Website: macys
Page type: store-pickup
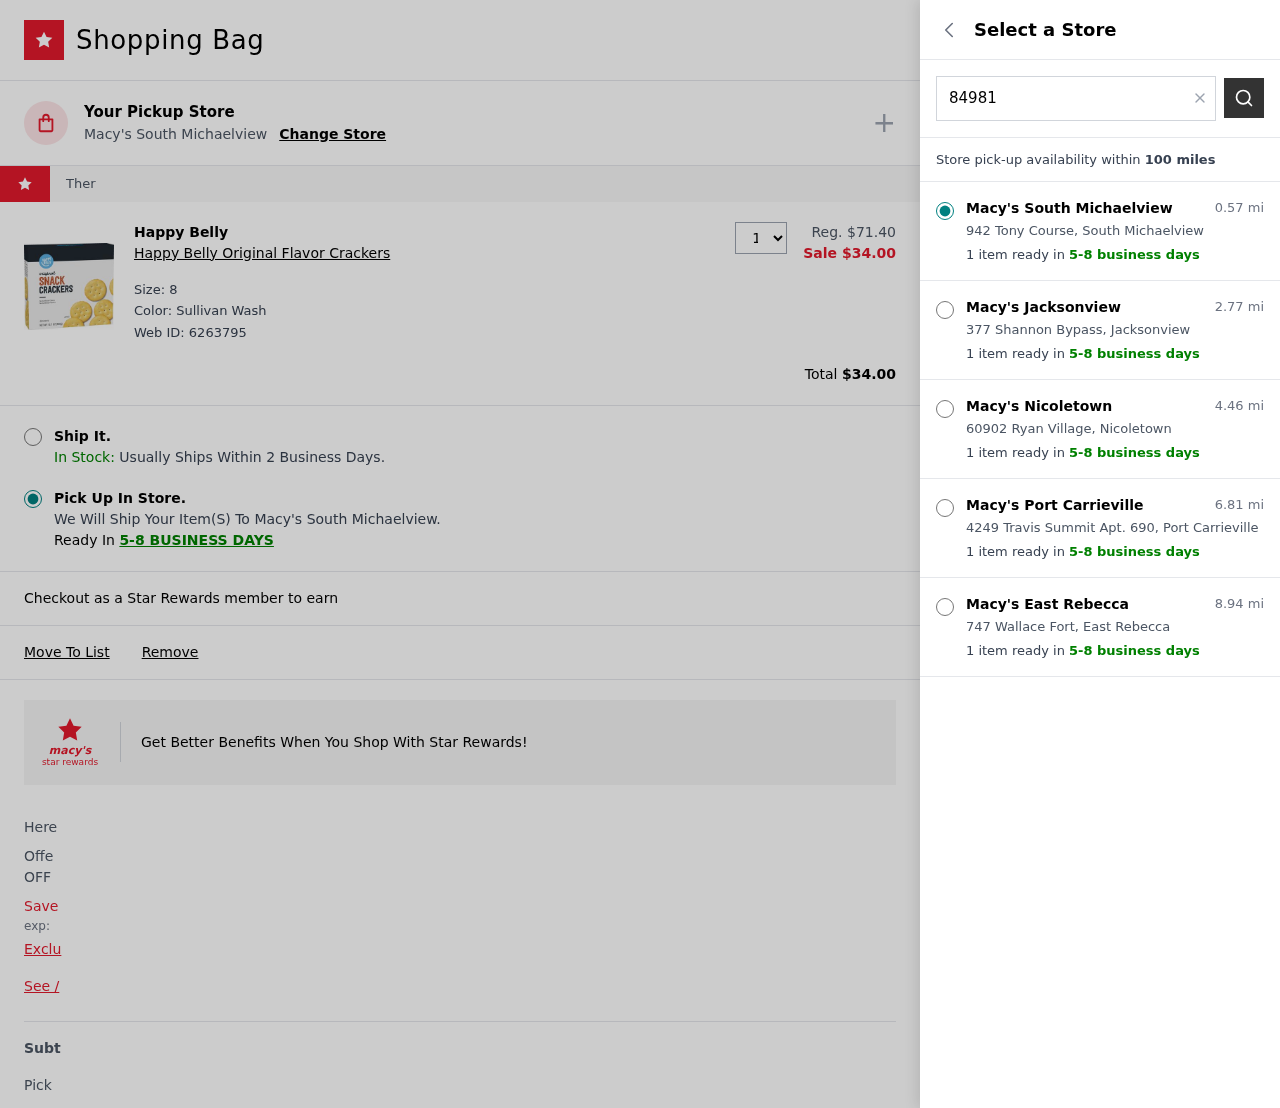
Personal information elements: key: PII_LOCATION1_CITY
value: South Michaelview
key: PII_LOCATION1_STREET
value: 942 Tony Course
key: PII_LOCATION2_CITY
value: Jacksonview
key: PII_LOCATION2_STREET
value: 377 Shannon Bypass
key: PII_LOCATION3_CITY
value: Nicoletown
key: PII_LOCATION3_STREET
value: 60902 Ryan Village
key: PII_LOCATION4_CITY
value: Port Carrieville
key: PII_LOCATION4_STREET
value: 4249 Travis Summit Apt. 690
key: PII_LOCATION5_CITY
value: East Rebecca
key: PII_LOCATION5_STREET
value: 747 Wallace Fort
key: PII_POSTCODE
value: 84981
Product elements: key: PRODUCT1_BRAND
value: Happy Belly
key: PRODUCT1_NAME
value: Happy Belly Original Flavor Crackers
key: PRODUCT1_PRICE
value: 34
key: PRODUCT1_QUANTITY
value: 1
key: PRODUCT1_ORIGINAL_PRICE
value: $71.40
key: PRODUCT1_WEB_ID
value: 6263795
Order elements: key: ORDER_TOTAL
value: $34.00
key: ORDER_DELIVERY_DATE
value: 5-8 business days
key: ORDER_DELIVERY_DATE
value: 5-8 BUSINESS DAYS
Search elements: key: SEARCH_LOCATION
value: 84981